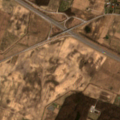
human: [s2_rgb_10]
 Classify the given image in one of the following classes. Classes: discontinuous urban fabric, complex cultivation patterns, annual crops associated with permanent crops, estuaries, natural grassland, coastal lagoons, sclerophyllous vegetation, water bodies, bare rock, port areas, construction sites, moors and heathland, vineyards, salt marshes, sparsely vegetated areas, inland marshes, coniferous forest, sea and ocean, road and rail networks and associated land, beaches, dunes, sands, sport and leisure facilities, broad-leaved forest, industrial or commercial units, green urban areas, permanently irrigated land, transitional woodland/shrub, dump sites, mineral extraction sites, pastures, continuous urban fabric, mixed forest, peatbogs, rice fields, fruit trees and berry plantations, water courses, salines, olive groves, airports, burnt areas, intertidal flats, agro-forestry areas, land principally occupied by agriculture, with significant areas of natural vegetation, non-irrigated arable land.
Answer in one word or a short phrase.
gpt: discontinuous urban fabric, road and rail networks and associated land, non-irrigated arable land, land principally occupied by agriculture, with significant areas of natural vegetation, broad-leaved forest